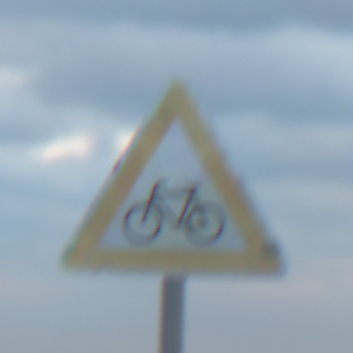
Verkehrszeichen: RadverkehrRechts
Umgebung: Outdoor, Beach
Tageszeit: SunriseSunset
Wetter: PartlyCloudy
Licht: Natural
Jahreszeit: NotSpecified
Kontrast: MediumContrast